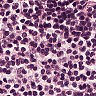
Metastatic tissue present: no